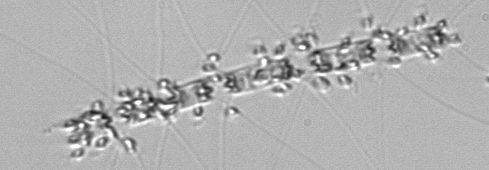
Label: Chaetoceros_didymus_TAG_external_flagellate